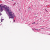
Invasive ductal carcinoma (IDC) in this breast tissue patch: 0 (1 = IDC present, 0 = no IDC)